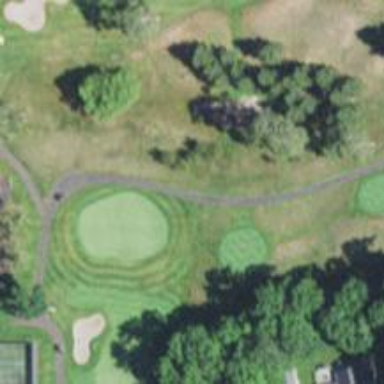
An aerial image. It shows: Path for golf carts.